Question: I have a website where people can upload documents, and view them later at their convenience. I store the binary info along with the mime type in my db, and later just stream the binary content straight to the browser.
This works for for every file type except Office 2007 files. When I try to view the Office 2007 files, I get a popup requesting credentials. After I dismiss the the dialog (by canceling), I get another popup like the one below:

After also dismissing this dialog (by clicking "Yes"), the document finally opens. What gives? Does the browser really not know how to handle Office 2007 files? I checked the mime-type I'm saving, and everything looks correct. Any ideas on what I can do to get rid of these dialogs when trying to open a file?
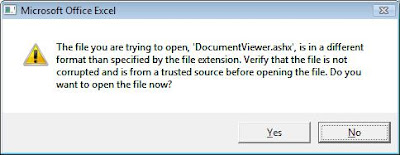
Answer: Check out <URL> on VS Office Developer.
It gives a registry hack which your users could choose to apply to rid suppress this warning.